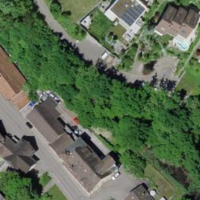
EUNIS habitat code: 55
Species observed at this site:
Taxus baccata